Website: slack
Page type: payment
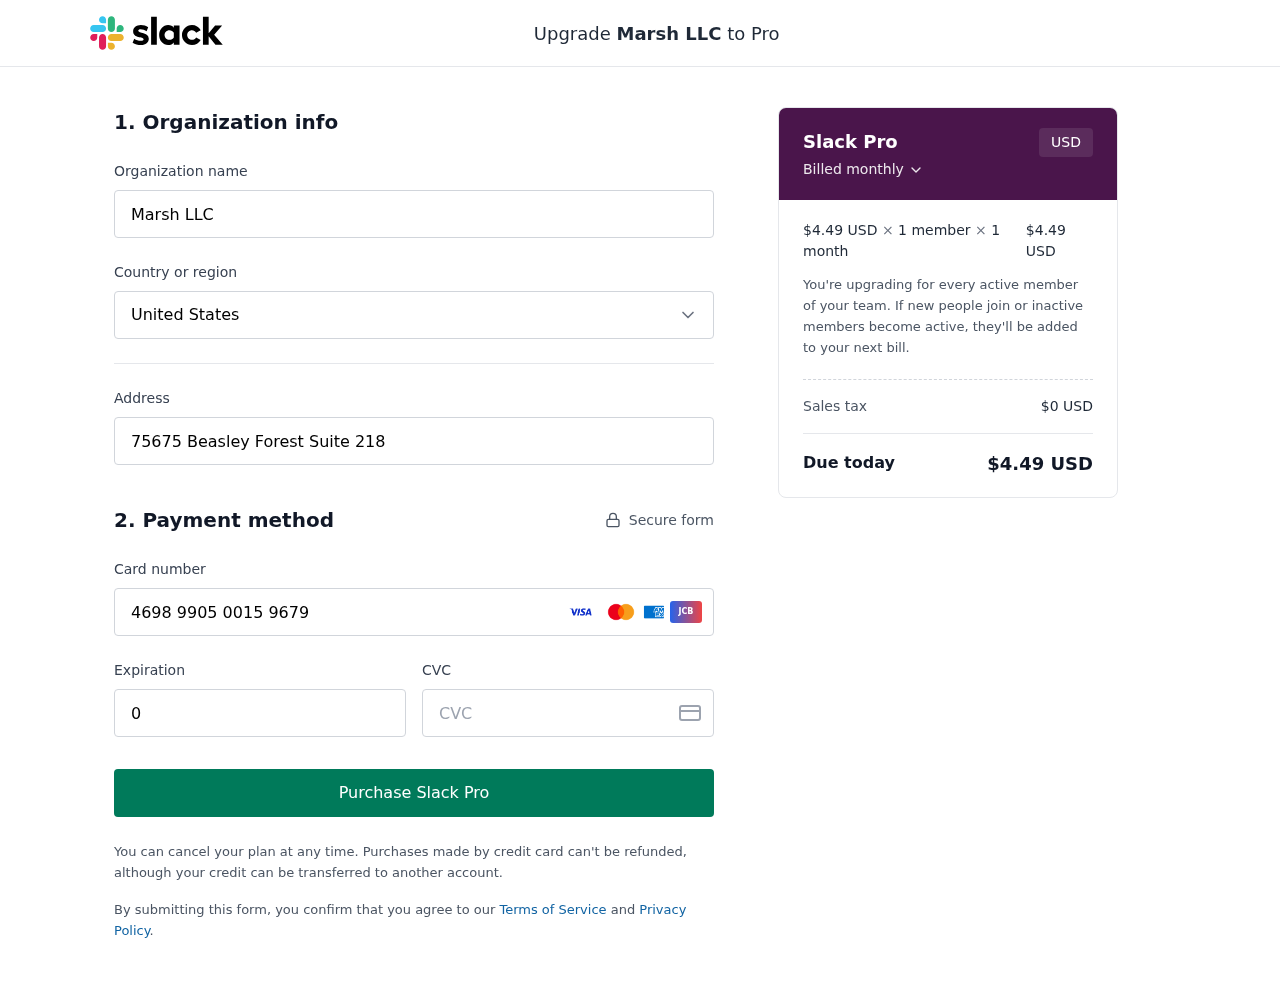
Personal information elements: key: PII_CARD_CVV
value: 808
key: PII_CARD_EXPIRY
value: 02/28
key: PII_CARD_NUMBER
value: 4698 9905 0015 9679
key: PII_COMPANY
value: Marsh LLC
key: PII_COUNTRY
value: United States
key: PII_STREET
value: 75675 Beasley Forest Suite 218
Product elements: key: PRODUCT1_PRICE
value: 4.49
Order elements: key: ORDER_SUBTOTAL
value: $4.49 USD
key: ORDER_TAX
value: $0 USD
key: ORDER_TOTAL
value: $4.49 USD